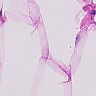
Metastatic tissue present: no